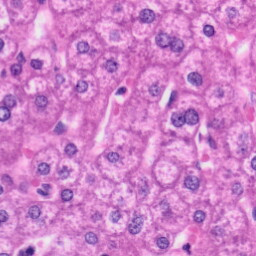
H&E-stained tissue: Liver